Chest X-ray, PA view. Patient: 19 years old, sex F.
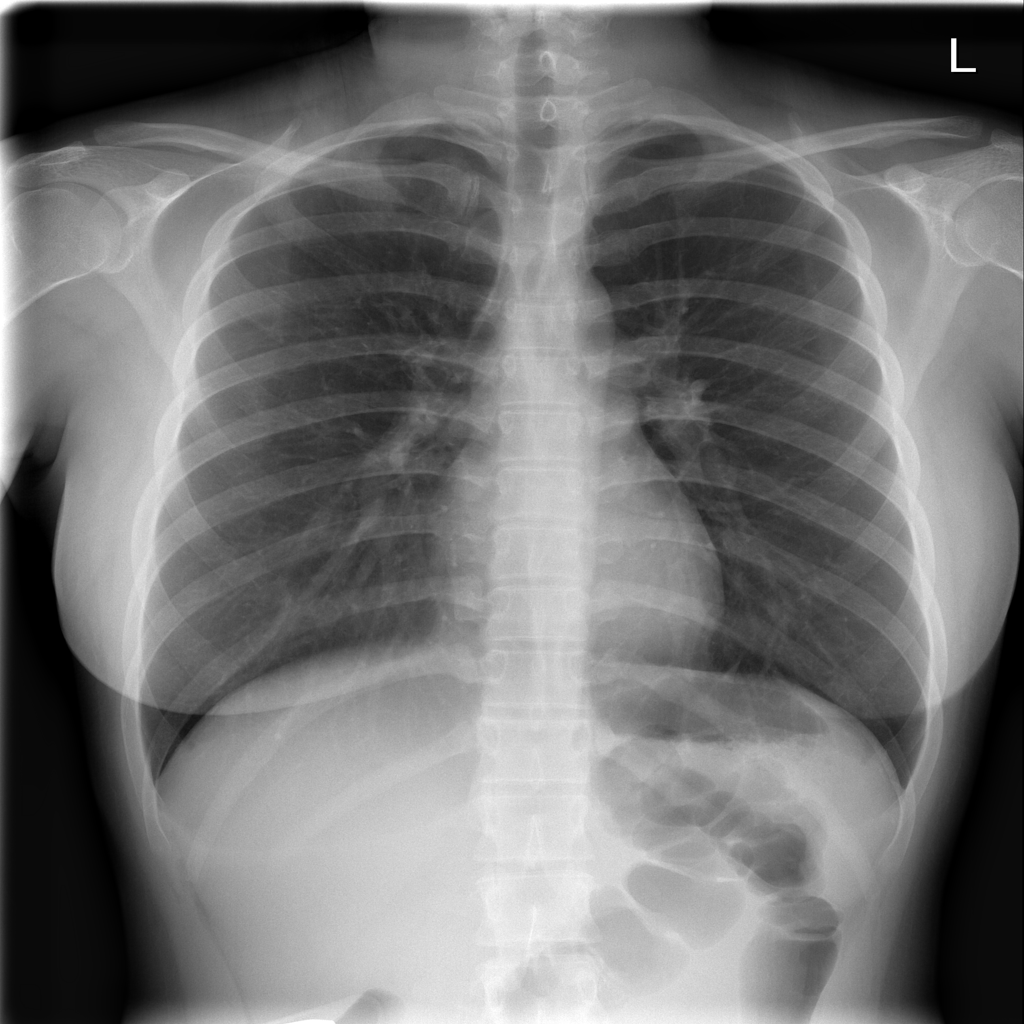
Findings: No Finding